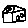
Label: house